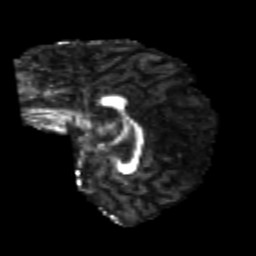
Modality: FA
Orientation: sagittal
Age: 24
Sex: female
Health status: healthy
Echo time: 0.074 s